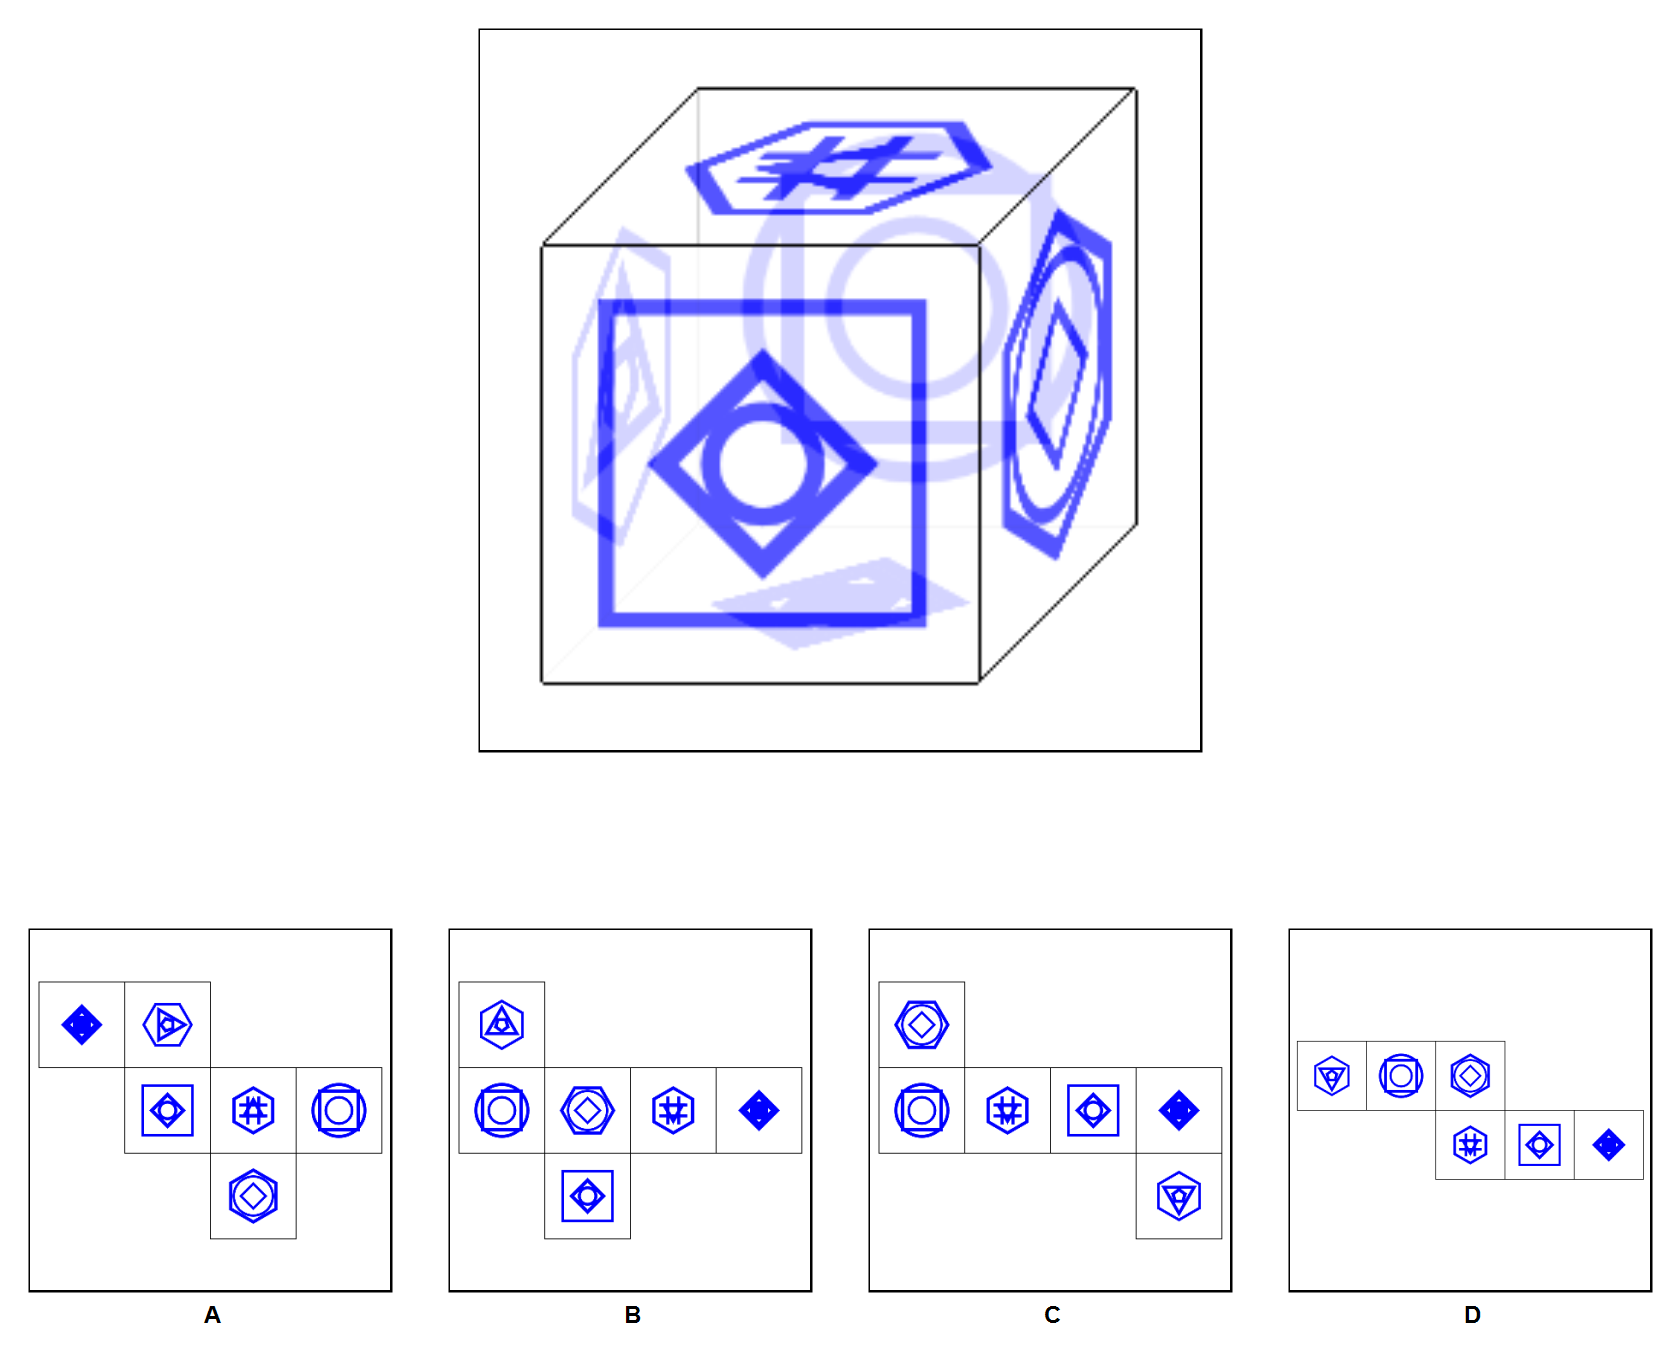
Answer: B